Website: lowes
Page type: billing-address
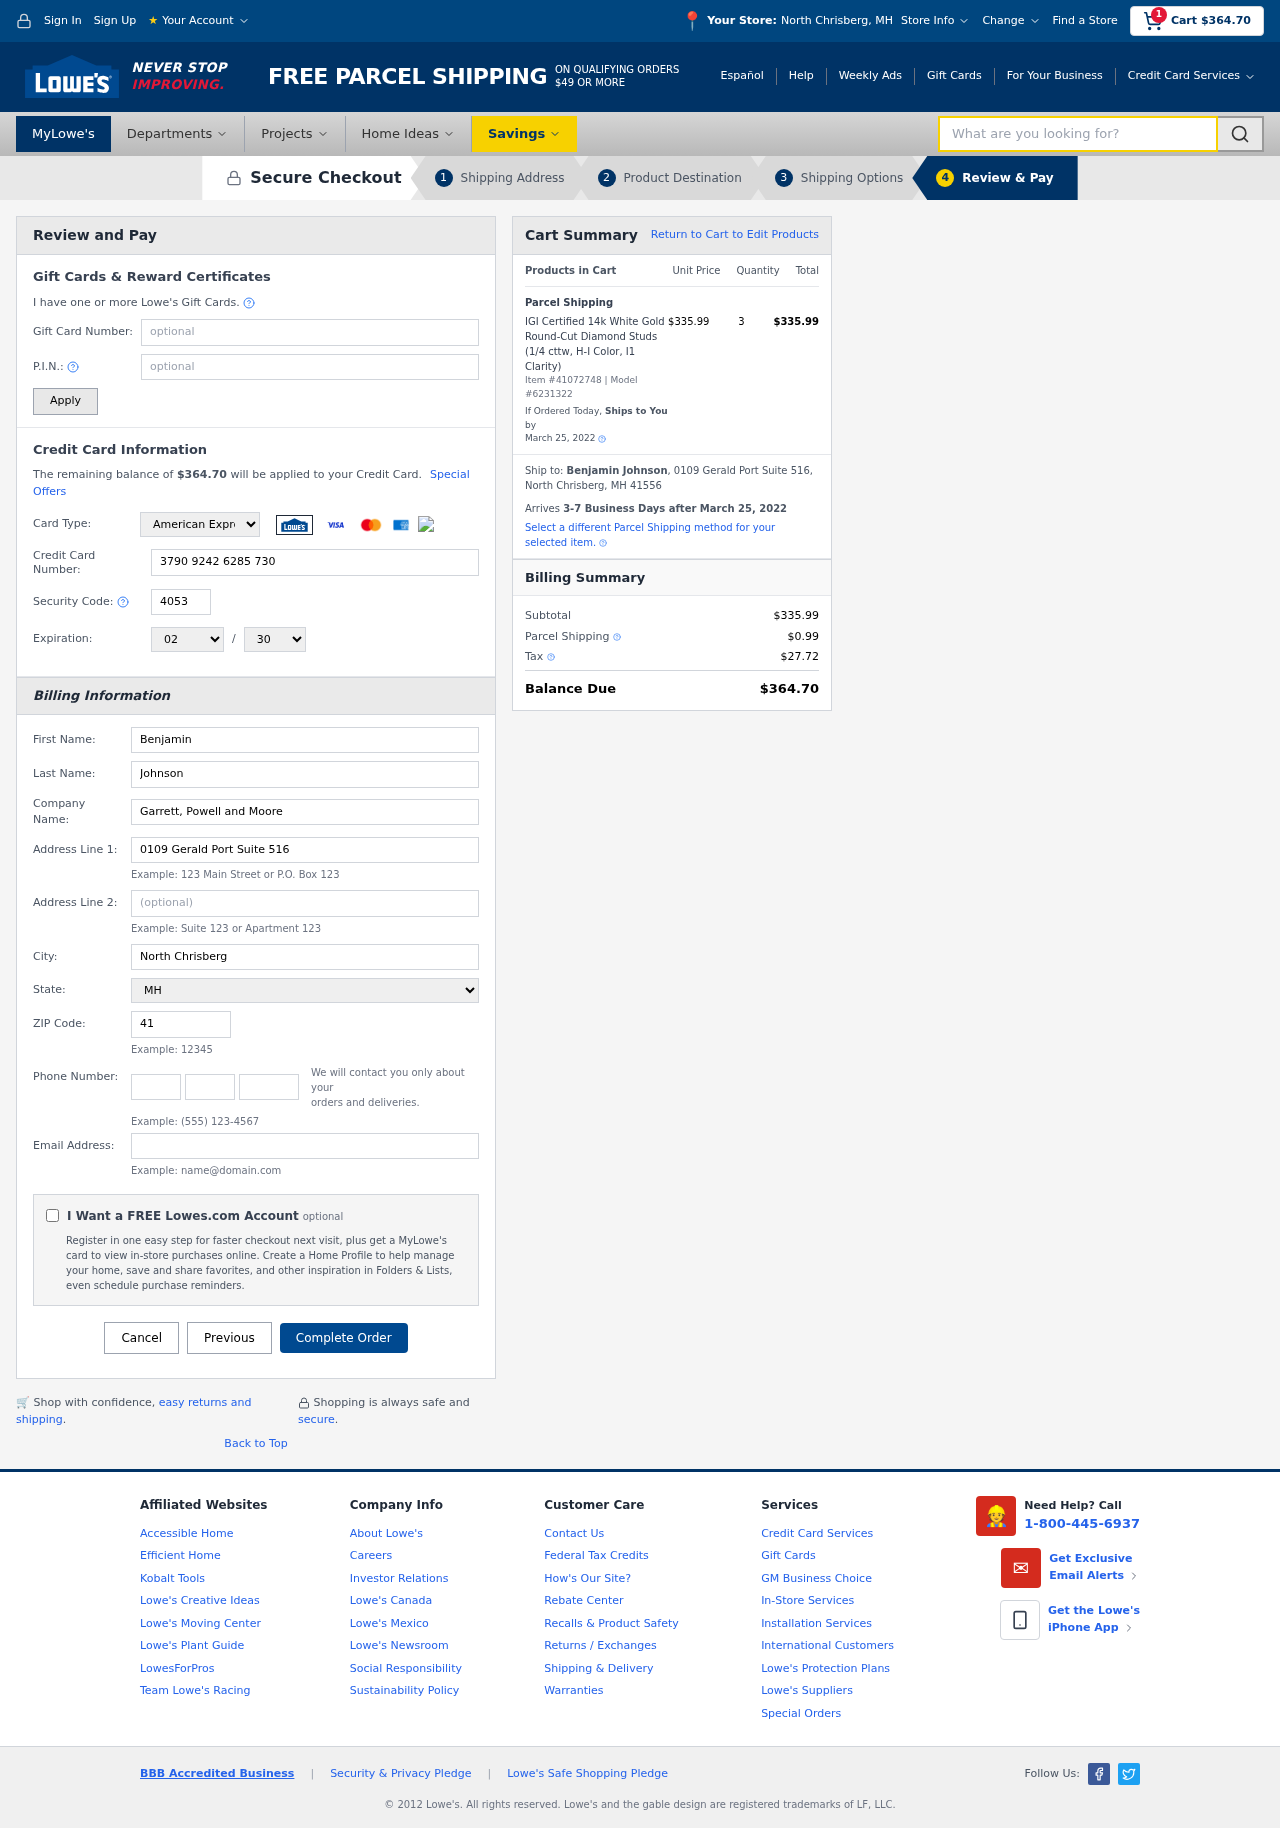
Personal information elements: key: PII_CARD_CVV
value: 4053
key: PII_CARD_EXPIRY_MONTH
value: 02
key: PII_CARD_EXPIRY_YEAR
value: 30
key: PII_CARD_NUMBER
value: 3790 9242 6285 730
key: PII_CARD_TYPE
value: American Express
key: PII_CITY
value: North Chrisberg
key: PII_CITY_STATE
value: North Chrisberg, MH
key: PII_COMPANY
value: Garrett, Powell and Moore
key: PII_EMAIL
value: benjamin.johnson@yahoo.com
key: PII_FIRSTNAME
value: Benjamin
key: PII_FULLNAME
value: Benjamin Johnson
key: PII_LASTNAME
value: Johnson
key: PII_PHONE_AREA
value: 809
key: PII_PHONE_PREFIX
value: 621
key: PII_PHONE_SUFFIX
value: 4757
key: PII_POSTCODE
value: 41556
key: PII_STATE
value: MH
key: PII_STREET
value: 0109 Gerald Port Suite 516
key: PII_CITY_STATE_ZIP
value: North Chrisberg, MH 41556
Product elements: key: PRODUCT1_NAME
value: IGI Certified 14k White Gold Round-Cut Diamond Studs (1/4 cttw, H-I Color, I1 Clarity)
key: PRODUCT1_PRICE
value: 335.99
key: PRODUCT1_QUANTITY
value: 3
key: PRODUCT_ITEM_NUMBER
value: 41072748
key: PRODUCT_MODEL_NUMBER
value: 6231322
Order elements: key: ORDER_SUBTOTAL
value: $364.70
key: ORDER_TOTAL
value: $364.70
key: ORDER_SHIPPING_DATE
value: March 25, 2022
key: ORDER_SUBTOTAL
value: $335.99
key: ORDER_DELIVERY_DATE
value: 3-7 Business Days after March 25, 2022
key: ORDER_SHIPPING_DATE2
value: March 25, 2022
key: ORDER_SUBTOTAL2
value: $335.99
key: ORDER_SHIPPING_COST
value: $0.99
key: ORDER_TAX
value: $27.72
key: ORDER_TOTAL2
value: $364.70
Search elements: key: HEADER_SEARCH
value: What are you looking for?